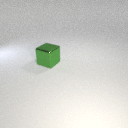
large green metal cube